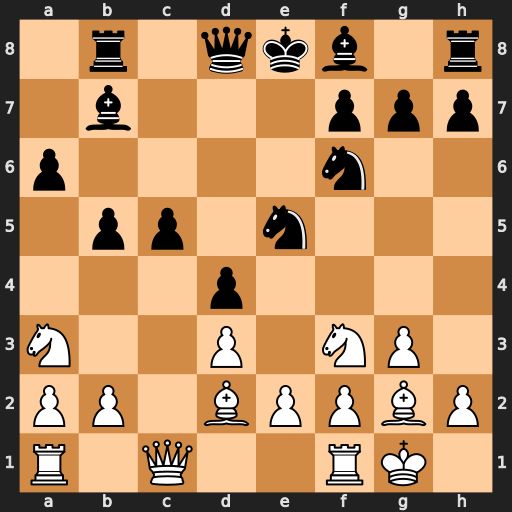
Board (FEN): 1r1qkb1r/1b3ppp/p4n2/1pp1n3/3p4/N2P1NP1/PP1BPPBP/R1Q2RK1
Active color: w
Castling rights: k
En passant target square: -
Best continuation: Nxe5 Bxg2 Kxg2